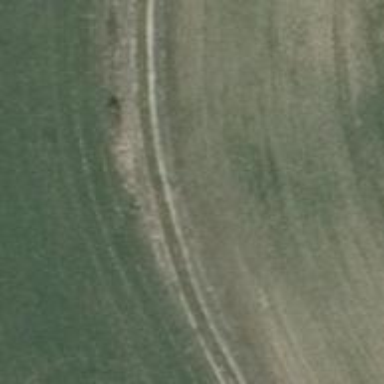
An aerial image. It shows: Grass track with Grade 4 tracktype.